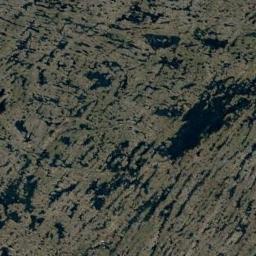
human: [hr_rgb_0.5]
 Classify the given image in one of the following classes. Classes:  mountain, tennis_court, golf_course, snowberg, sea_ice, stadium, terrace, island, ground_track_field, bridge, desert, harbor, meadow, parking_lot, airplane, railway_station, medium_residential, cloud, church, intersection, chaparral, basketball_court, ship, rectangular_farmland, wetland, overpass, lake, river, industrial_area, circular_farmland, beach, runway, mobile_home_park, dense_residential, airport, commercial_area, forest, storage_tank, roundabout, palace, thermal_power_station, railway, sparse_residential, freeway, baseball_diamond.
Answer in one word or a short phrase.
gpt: wetland